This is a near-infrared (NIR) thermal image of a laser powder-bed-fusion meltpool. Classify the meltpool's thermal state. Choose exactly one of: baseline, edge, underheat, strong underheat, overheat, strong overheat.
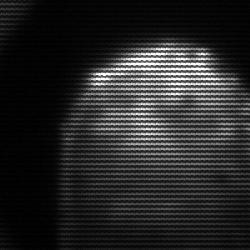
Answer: edge